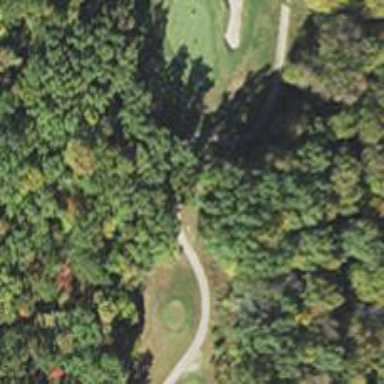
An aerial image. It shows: Footway that serves as golf path.